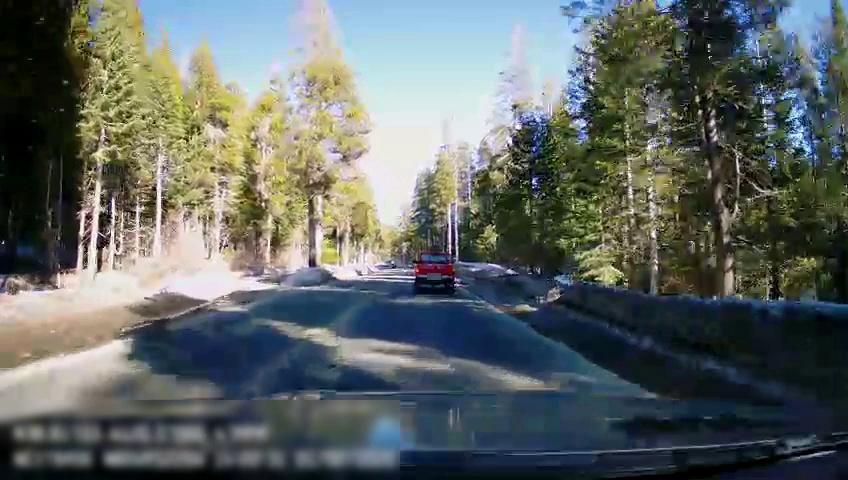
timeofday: Day
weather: Sunny
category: Drivable Space
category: Vehicles | Truck
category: Lanes | Current Lane